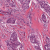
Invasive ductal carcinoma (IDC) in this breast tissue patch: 1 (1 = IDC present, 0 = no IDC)